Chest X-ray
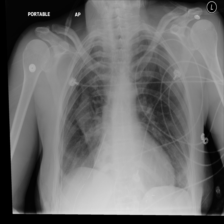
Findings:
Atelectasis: positive
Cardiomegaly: negative
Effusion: negative
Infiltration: positive
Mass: positive
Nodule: negative
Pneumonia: negative
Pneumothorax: negative
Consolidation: negative
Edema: negative
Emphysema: negative
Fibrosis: negative
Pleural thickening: negative
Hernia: negative